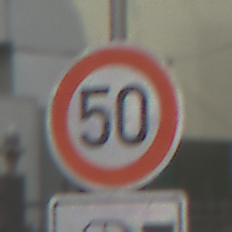
Verkehrszeichen: Geschwindigkeit50
Zusatzzeichen unten: HinweisDurchSinnbild15
Umgebung: Outdoor, Urban
Tageszeit: MorningAfternoon
Wetter: Overcast
Licht: Natural
Jahreszeit: NotSpecified
Kontrast: LowContrast